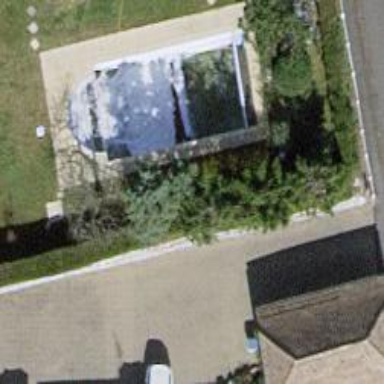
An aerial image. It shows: Swimming pool located in leisure land.